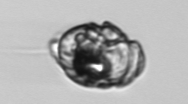
Label: Proterythropsis